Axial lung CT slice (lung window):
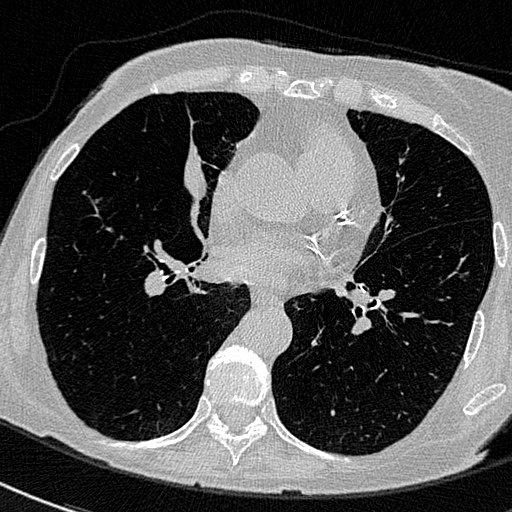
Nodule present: yes
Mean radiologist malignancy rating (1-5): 2.75